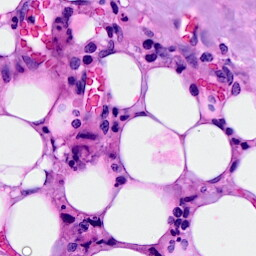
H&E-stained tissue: Breast